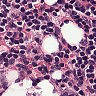
Metastatic tissue present: no